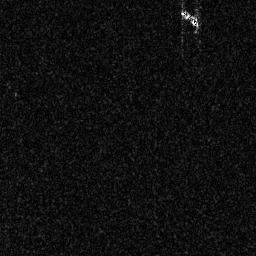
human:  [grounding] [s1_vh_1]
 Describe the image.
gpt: In the satellite image, there is  <ref>1 small ship </ref> <box>[[69, 3, 78, 10, 0]]</box> located at top right.